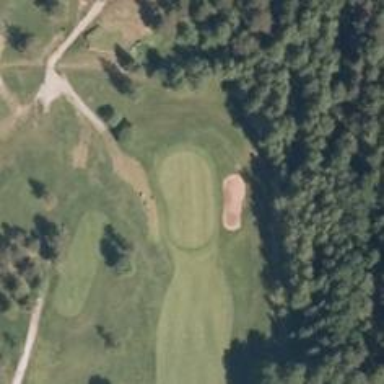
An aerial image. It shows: View of golf hole.